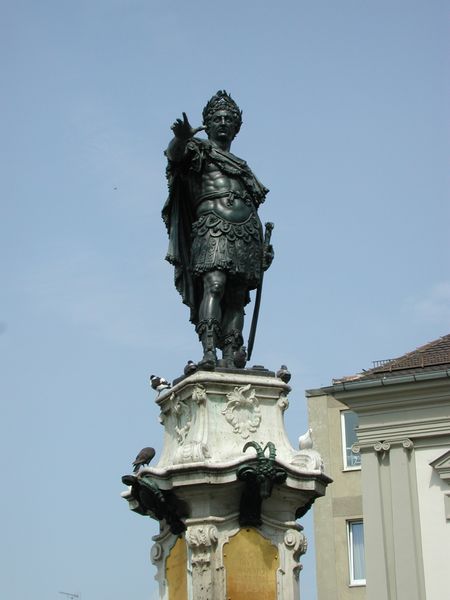
Titel: Augustusbrunnen
Künstler: Hubert Gerhard
Standort: Augsburg, Maximilianstraße (EU - D - B)
Schlagwörter: blau, hand, himmel, kämpfer, umhang, gelb, marmor, schmuck, säule, weiss, haus, ornament, arm, barock, sockel, horn, vögel, pose, renaissance, brunnen, skulptur, statue, italien, stab, kaiser, stuck, bronze, plastik, podest, foto, denkmal, schwert, soldat, herrscher, kranz, lorbeer, lorbeerkranz, rüstung, rom, kapitell, römer, toga, florenz, richtung, feldherr, hörner, tunika, römisch, standbild, roma, augustus, caesar, staute, augsburg, widder, imperator, ceasar, marschall, handzeichen, römischer feldherr, 1600, 1700, wink, branze, segenspose, ausburg